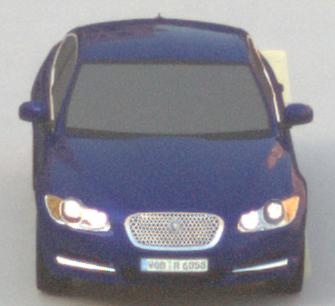
Make: Jaguar
Model: XF 3.0 V6
Detailed model: XF (X250) Limousine
Model produced from: 2010/02
Model produced until: 2010/10
Doors: 4
Color: blue
Road condition: dry road
Daytime: sunrise or sunset
Contrast: low contrast